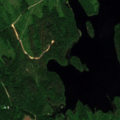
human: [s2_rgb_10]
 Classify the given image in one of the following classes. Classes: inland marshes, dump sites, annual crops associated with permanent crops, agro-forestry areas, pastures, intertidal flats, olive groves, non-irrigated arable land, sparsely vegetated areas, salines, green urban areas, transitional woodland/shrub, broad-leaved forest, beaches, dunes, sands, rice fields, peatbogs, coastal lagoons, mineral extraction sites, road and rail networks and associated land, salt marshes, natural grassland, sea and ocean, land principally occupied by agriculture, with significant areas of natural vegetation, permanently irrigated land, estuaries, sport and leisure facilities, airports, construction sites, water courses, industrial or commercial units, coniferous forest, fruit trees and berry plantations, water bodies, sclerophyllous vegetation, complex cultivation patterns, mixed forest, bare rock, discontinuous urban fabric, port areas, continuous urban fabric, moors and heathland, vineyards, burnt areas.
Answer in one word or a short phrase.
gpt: coniferous forest, mixed forest, transitional woodland/shrub, water bodies